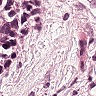
Metastatic tissue present: yes